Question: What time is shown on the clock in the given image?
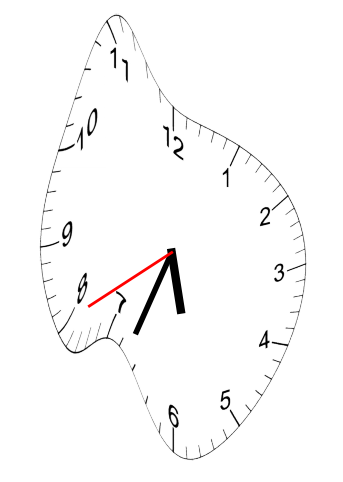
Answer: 05:33:40